Field crop: maize
Growth stage: 2
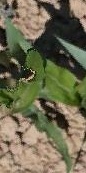
Species: maize